Question: How Can I change the 'UIWebView' 'tap' action Controls.like when I 'tap and hold' on some link in 'UIWebView' ..it opens a 'UIActionSheet' with three options 'open' 'copy' 'add to reading list' ...I need to change this 'UIActionsheet' controls like ..I need to add one more button into this ...how to do that...how to disable this and add new 'UIActionSheet' according to my choice...

'''
- (BOOL)webView:(UIWebView *)webView shouldStartLoadWithRequest:(NSURLRequest *)request navigationType:(UIWebViewNavigationType)navigationType
{
NSURL *requestURL = [ request URL];
if (navigationType == UIWebViewNavigationTypeLinkClicked)
{
// Call your custom actionsheet and use the requestURL to do what you want :)
UIActionSheet *sheet = [[UIActionSheet alloc] initWithTitle:@"Contextual Menu"
delegate:self cancelButtonTitle:@"Cancel"
destructiveButtonTitle:nil otherButtonTitles:nil];
[sheet addButtonWithTitle:@"Save Page as Bookmark"];
[sheet addButtonWithTitle:@"Open Page in Safari"];
[sheet showInView:webView];
return NO;
}
return YES;
}
- (void)viewDidLoad
{
[super viewDidLoad];
[webview loadRequest:[NSURLRequest requestWithURL:[NSURL URLWithString:@"http://google.com"]]];
webview.delegate=self;
}
- (void)actionSheet:(UIActionSheet *)actionSheet
clickedButtonAtIndex:(NSInteger)buttonIndex {
if (buttonIndex == actionSheet.cancelButtonIndex) { return; }
switch (buttonIndex) {
case 0:
{
NSLog(@"Item A Selected");
NSLog(@"reg%@", request);
NSURL *requestURL = [request URL];
[webview loadRequest:[NSURLRequest requestWithURL:requestURL]];
break;
}
case 1:
{
NSLog(@"Item B Selected");
break;
}
}
'''
}
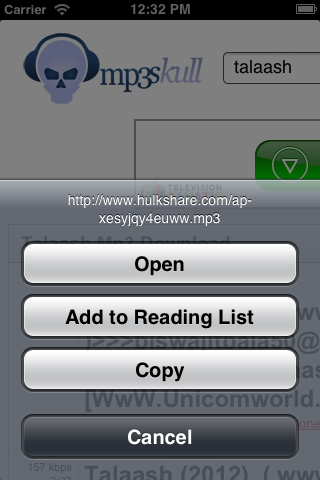
Answer: You can do like this , catch a tap on link and use your actionsheet then
'''
- (BOOL)webView:(UIWebView *)webView shouldStartLoadWithRequest:(NSURLRequest *)request navigationType:(UIWebViewNavigationType)navigationType
{
NSURL *requestURL = [ request URL];
if (navigationType == UIWebViewNavigationTypeLinkClicked)
{
// Call your custom actionsheet and use the requestURL to do what you want :)
return NO;
}
return YES;
}
- (void)viewDidLoad
{
[super viewDidLoad];
webview.delegate=self;
[webview loadRequest:[NSURLRequest requestWithURL:[NSURL URLWithString:@"http://google.com"]]];
}
'''